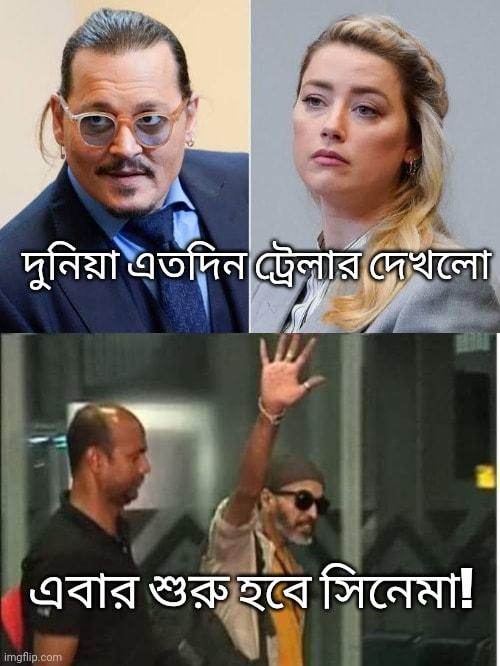
Text: দুনিয়া এতদিন ট্রেলার দেখল, এবার শুরু হবে সিনেমা।
Label: Non Hate